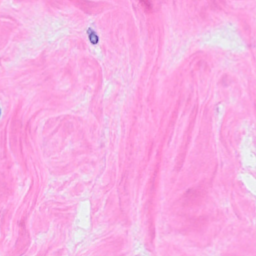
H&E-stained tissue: Breast